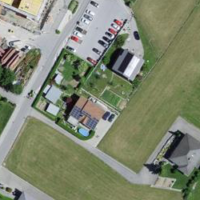
EUNIS habitat code: 54
Species observed at this site:
Buteo buteo